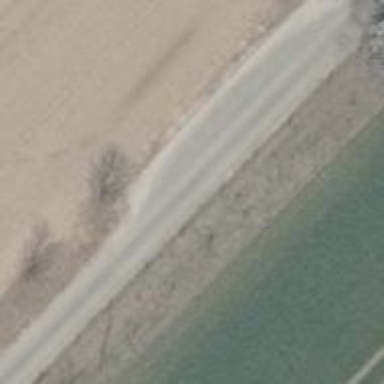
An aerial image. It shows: Passing place on the road.